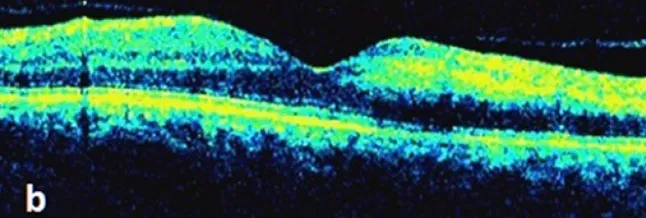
B) OCT image shows improvements of retinal thickening one month following the combined treatment.
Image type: ophthalmic_imaging (oct)